Interaction volume radius: 5 \u00c5
Interaction volume height: 20 \u00c5
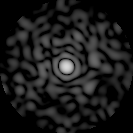
Disorder parameter: 0.8184